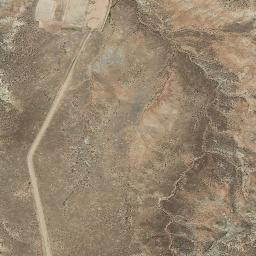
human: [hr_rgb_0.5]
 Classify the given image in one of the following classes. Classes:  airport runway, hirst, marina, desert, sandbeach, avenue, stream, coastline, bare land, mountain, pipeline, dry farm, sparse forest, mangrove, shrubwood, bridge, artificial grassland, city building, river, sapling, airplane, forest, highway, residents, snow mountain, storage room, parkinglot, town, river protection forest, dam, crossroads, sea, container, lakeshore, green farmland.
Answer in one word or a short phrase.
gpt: mountain